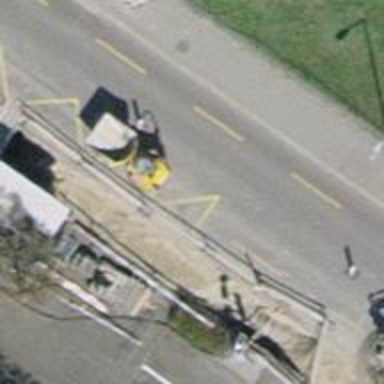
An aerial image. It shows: Bus stop with designated public transport stop position.